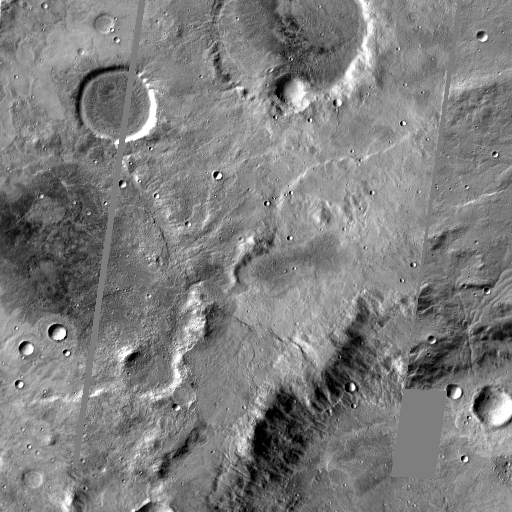
Crater classes present: Background, Other, Buried